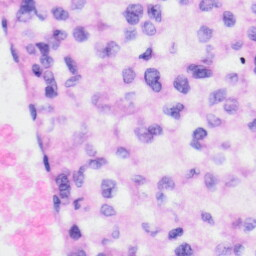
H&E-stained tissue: Liver